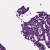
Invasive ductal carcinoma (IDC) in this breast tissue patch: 0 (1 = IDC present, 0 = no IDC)